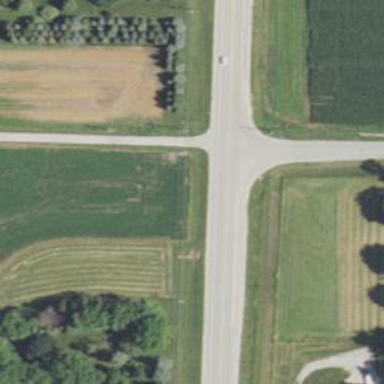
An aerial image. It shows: Unclassified road.